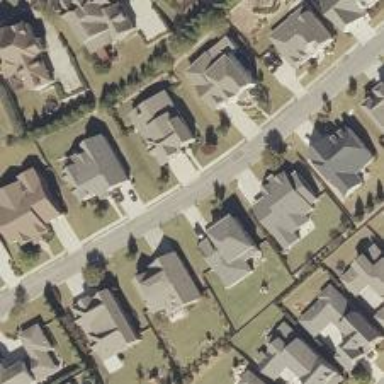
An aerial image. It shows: Residential road.